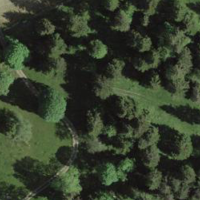
EUNIS habitat code: 41
Species observed at this site:
Lotus corniculatus